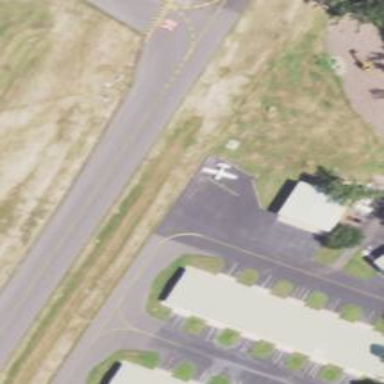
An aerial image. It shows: Image of taxiway at airport.